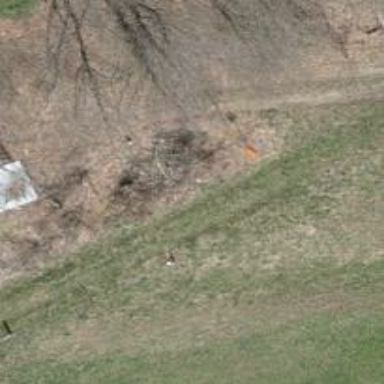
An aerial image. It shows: Aerial marker.